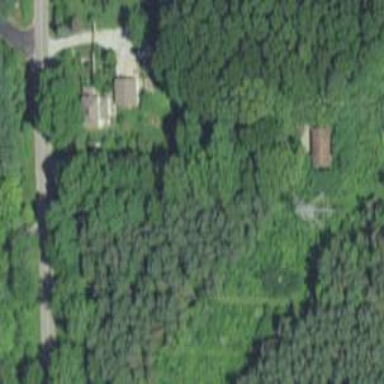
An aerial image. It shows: Area of evergreen woodland.